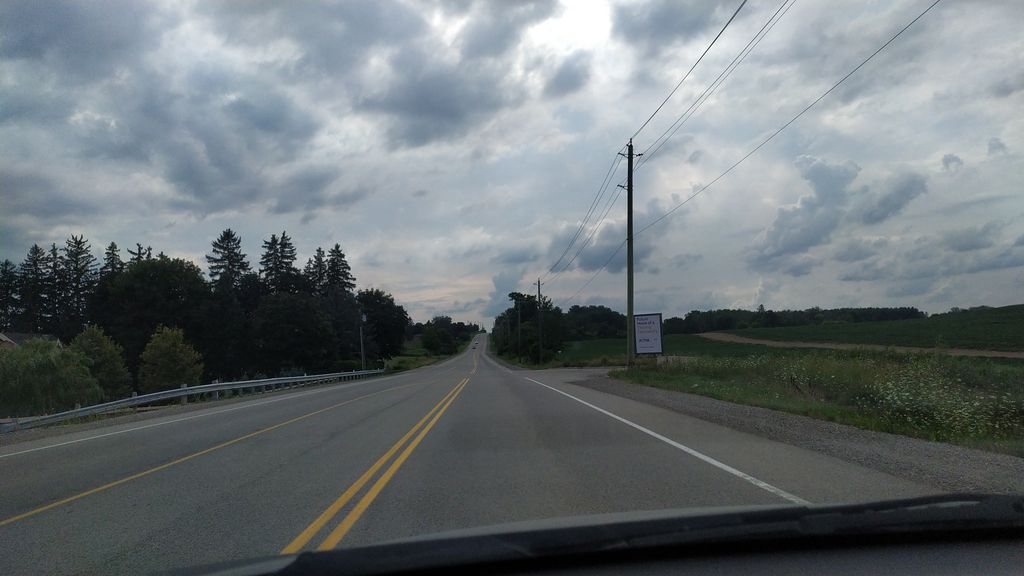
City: kitchener-waterloo